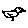
Label: bird